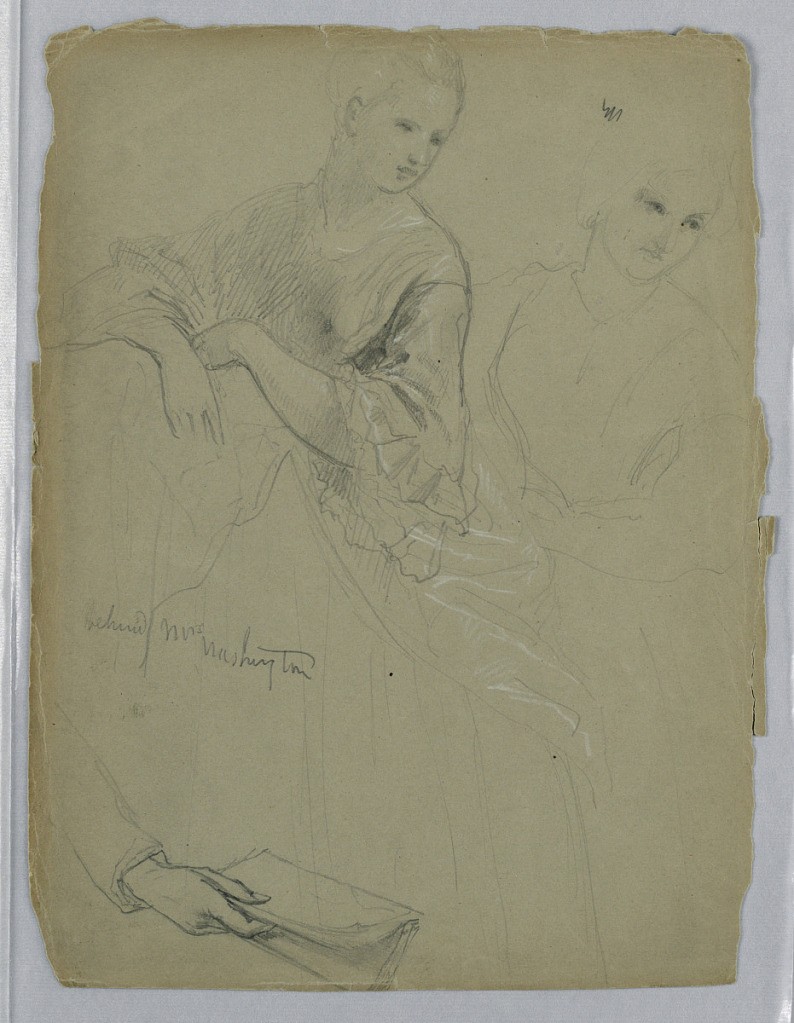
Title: Study of Standing Woman for "The Republican Court" (Lady Washington's Reception Day)
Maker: Daniel Huntington, American, 1816–1906
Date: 1860
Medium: Graphite, white chalk on grey wove paper
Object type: Drawing
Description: Woman standing, her head turned toward the right, her arms resting on something to the left. Sketch of another bust, at right. Study of hand with paper, lower left. Verso: Two studies of hands.